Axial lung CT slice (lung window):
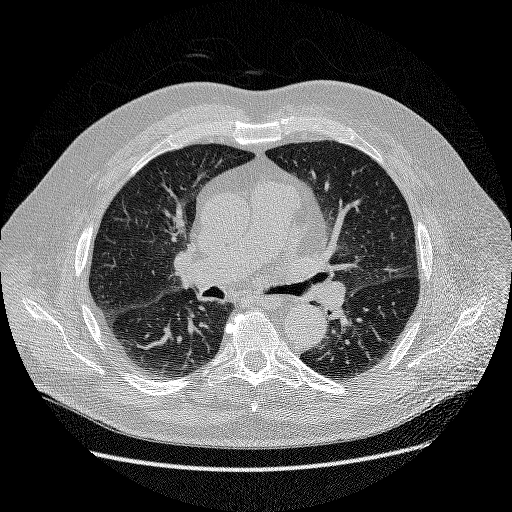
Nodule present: no